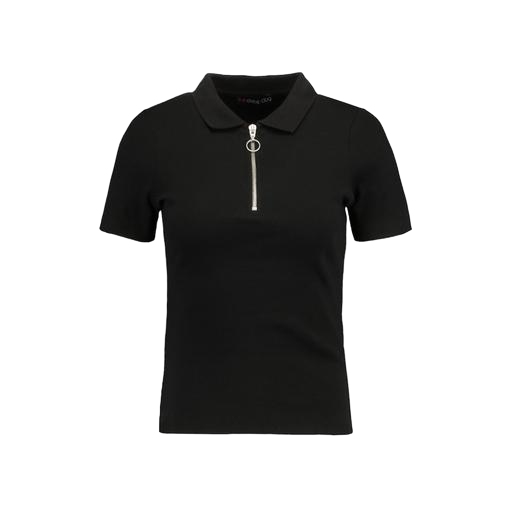
black female polo shirt, black cropped polo shirt, skinny-fit stretch polo shirt, white background